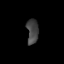
Tissue: skin
Cell type: Epithelial cells
Senescence score: 0.2431
Nuclear area (px): 285
Mean DAPI intensity: 67.032